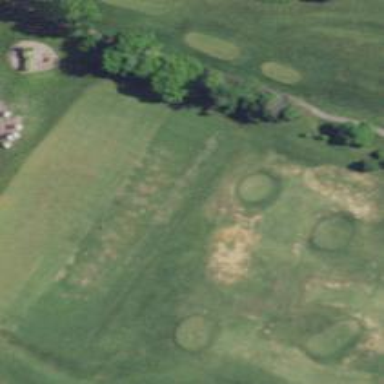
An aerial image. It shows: Golf tee on grassy land.